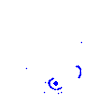
Particle: kaon